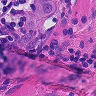
Metastatic tissue present: yes